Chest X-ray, AP view. Patient: 64 years old, sex M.
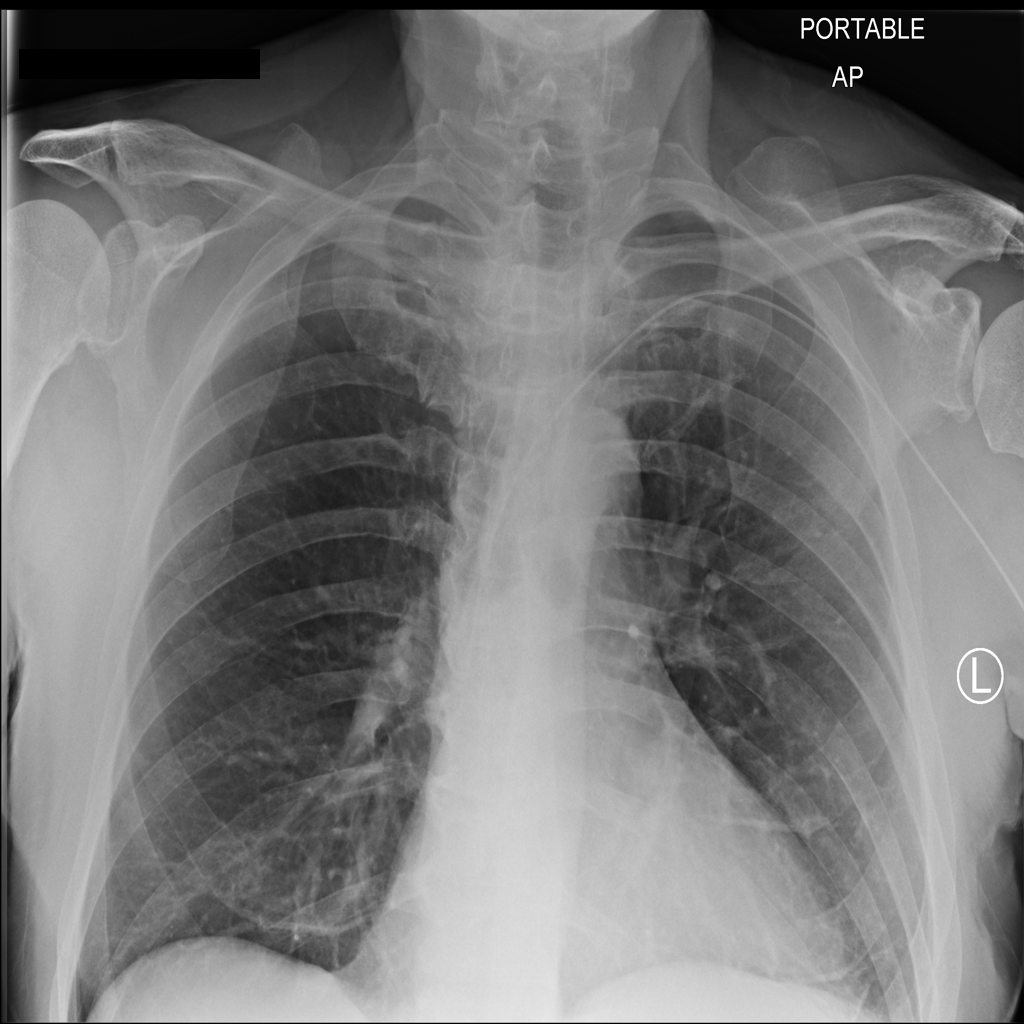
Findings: No Finding